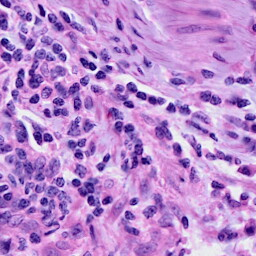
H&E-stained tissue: Cervix